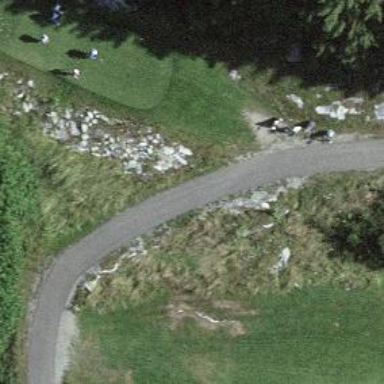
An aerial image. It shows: Designated golf cart path that is service road.